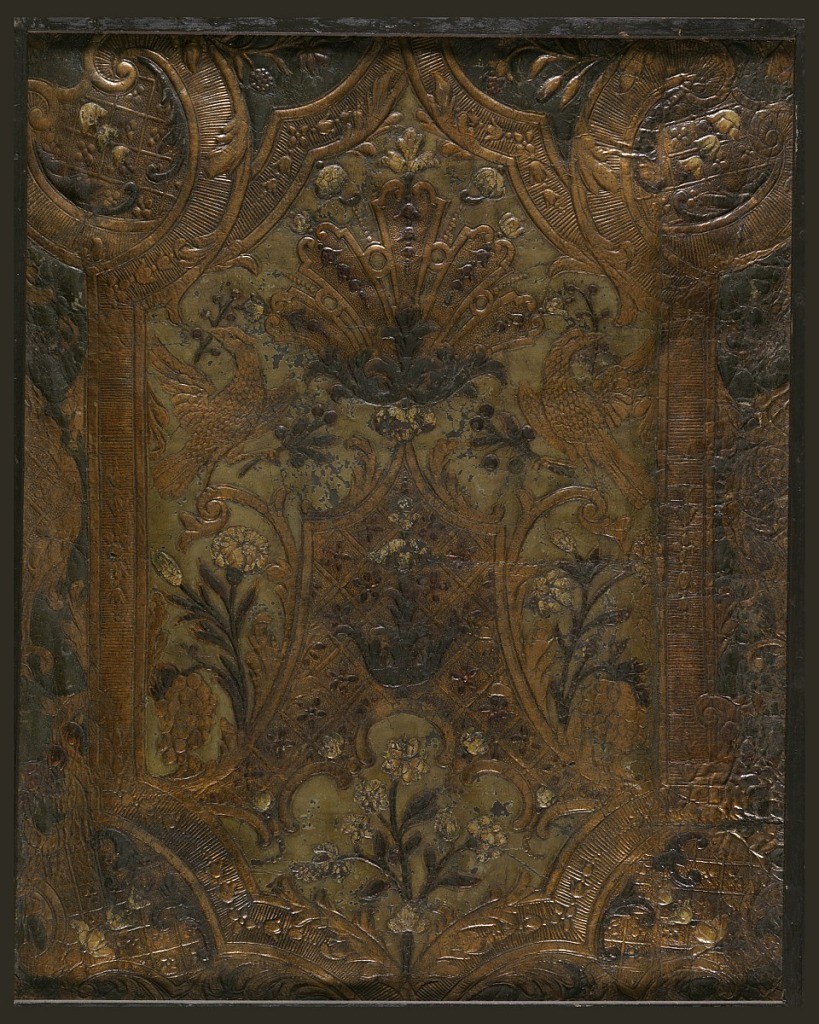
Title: Sidewall
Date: ca. 1700
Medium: Leather, stamped, silvered, painted
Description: Prominent framework with scalloped ends, ornamented with bellflowers, enclosing scrolled framework with trellis work, along with fruit, flowers, and confronted birds. Portion of a slightly larger panel, in varnished silver, blue, and green.